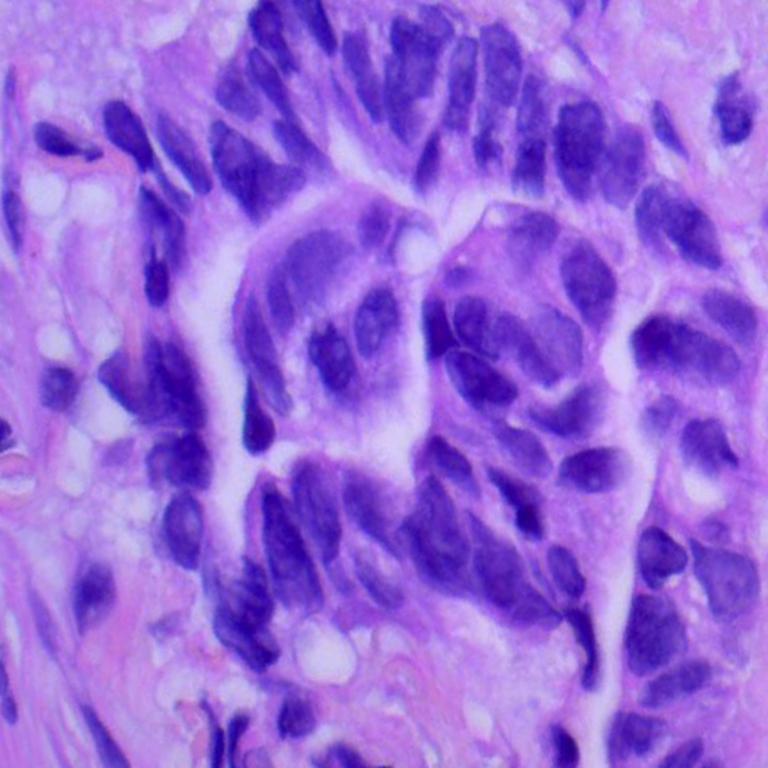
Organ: lung
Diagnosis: adenocarcinomas